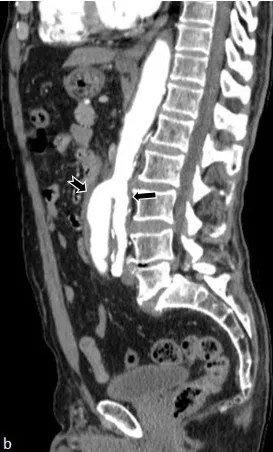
Sagittal CT image with an abdominal window showing inferior duplication of the abdominal aorta with an anterior unit (tailed arrow), and ,a posterior unit (simple arrow), from the level of L3.
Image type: radiology (ct)